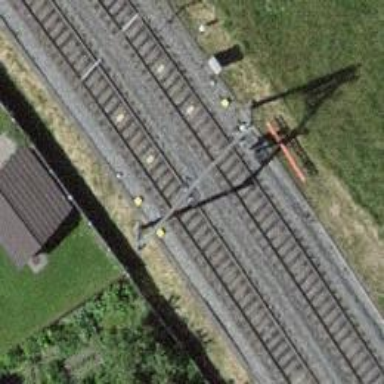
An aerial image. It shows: Railway signal.